Question: Following is XML code I've made in order to create simple chatting app.
'''
<?xml version="1.0" encoding="utf-8"?>
<android.widget.RelativeLayout xmlns:android="http://schemas.android.com/apk/res/android"
xmlns:app="http://schemas.android.com/apk/res-auto"
xmlns:tools="http://schemas.android.com/tools"
android:layout_width="match_parent"
android:layout_height="match_parent"
android:paddingBottom="16dp"
android:paddingEnd="16dp"
android:paddingLeft="16dp"
android:paddingRight="16dp"
android:paddingStart="16dp"
android:paddingTop="16dp"
tools:context="com.example.chatclient1.MainActivity">
<LinearLayout
android:orientation="horizontal"
android:layout_width="fill_parent"
android:layout_height="wrap_content"
android:layout_alignParentBottom="true"
android:layout_centerHorizontal="true"
android:padding="5pt"
android:id="@+id/linearLayout"
android:background="#ffffff"
android:layout_alignParentStart="true"
android:layout_alignParentEnd="true"
android:layout_margin="0pt">
<EditText
android:id="@+id/messageText"
android:layout_width="0dp"
android:layout_height="wrap_content"
android:layout_gravity="bottom"
android:layout_weight="1"
android:hint="@string/message_hint"
/>
<Button
style="?android:attr/buttonStyleSmall"
android:layout_width="wrap_content"
android:layout_height="wrap_content"
android:text="@string/send"
android:id="@+id/sendButton"
android:layout_gravity="bottom" />
</LinearLayout>
<LinearLayout
android:layout_width="match_parent"
android:layout_height="match_parent"
android:orientation="vertical"
android:layout_alignParentTop="true"
android:layout_alignParentEnd="true"
android:layout_above="@+id/linearLayout"
android:padding="5pt"
android:background="@null">
<ListView
android:layout_width="match_parent"
android:layout_height="wrap_content"
android:id="@+id/messageList"
android:scrollbars="vertical"
android:transcriptMode="alwaysScroll"
android:stackFromBottom="true"
android:divider="@null"
android:background="@null" />
</LinearLayout>
</android.widget.RelativeLayout>
'''
The actual problem is whenever I've multi-line message, the button also moves up like:

I want to fix my send button.
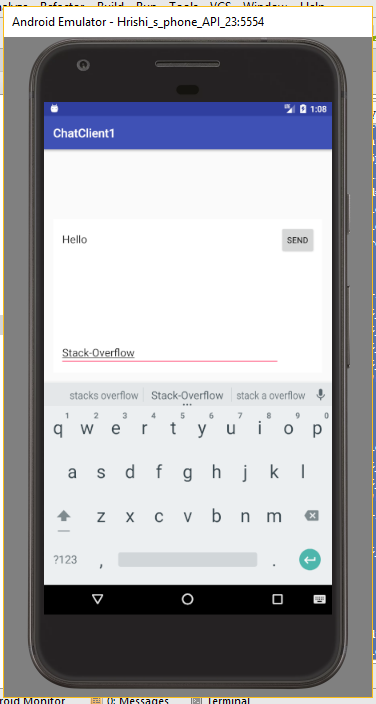
Answer: Try this xml
'''
<?xml version="1.0" encoding="utf-8"?>
<android.widget.LinearLayout
xmlns:android="http://schemas.android.com/apk/res/android"
xmlns:app="http://schemas.android.com/apk/res-auto"
xmlns:tools="http://schemas.android.com/tools"
android:layout_width="match_parent"
android:layout_height="match_parent"
android:orientation="vertical"
android:paddingBottom="16dp"
android:paddingEnd="16dp"
android:paddingLeft="16dp"
android:paddingRight="16dp"
android:paddingStart="16dp"
android:paddingTop="16dp"
tools:context="com.example.chatclient1.MainActivity">
<LinearLayout
android:layout_width="match_parent"
android:layout_height="0dp"
android:layout_weight="2"
android:padding="5pt"
android:background="@null">
<ListView
android:layout_width="match_parent"
android:layout_height="wrap_content"
android:id="@+id/messageList"
android:scrollbars="vertical"
android:transcriptMode="alwaysScroll"
android:stackFromBottom="true"
android:divider="@null"
android:background="@null" />
</LinearLayout>
<LinearLayout
android:orientation="horizontal"
android:layout_width="match_parent"
android:layout_height="0dp"
android:layout_weight="0.3"
android:padding="5pt"
android:id="@+id/linearLayout"
android:background="#ffffff"
android:layout_margin="0pt">
<EditText
android:id="@+id/messageText"
android:layout_width="0dp"
android:layout_height="wrap_content"
android:layout_gravity="bottom"
android:layout_weight="1"
android:hint="@string/message_hint"
/>
<Button
style="?android:attr/buttonStyleSmall"
android:layout_width="wrap_content"
android:layout_height="wrap_content"
android:text="@string/send"
android:id="@+id/sendButton"
android:layout_gravity="bottom" />
</LinearLayout>
'''
and add this lines to 'MainActivity.java' for keyboard in 'onCreate()'
'''
getWindow().setSoftInputMode(
WindowManager.LayoutParams.SOFT_INPUT_ADJUST_PAN);
'''
Hope this helps.